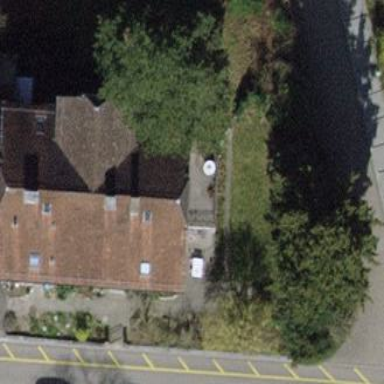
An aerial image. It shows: Building with tile roof.